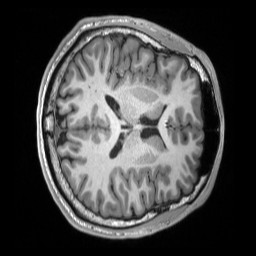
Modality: T1w
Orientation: axial
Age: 21
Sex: male
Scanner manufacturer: siemens
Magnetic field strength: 3 T
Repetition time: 2.3 s
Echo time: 0.00298 s